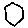
Label: hexagon